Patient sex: M
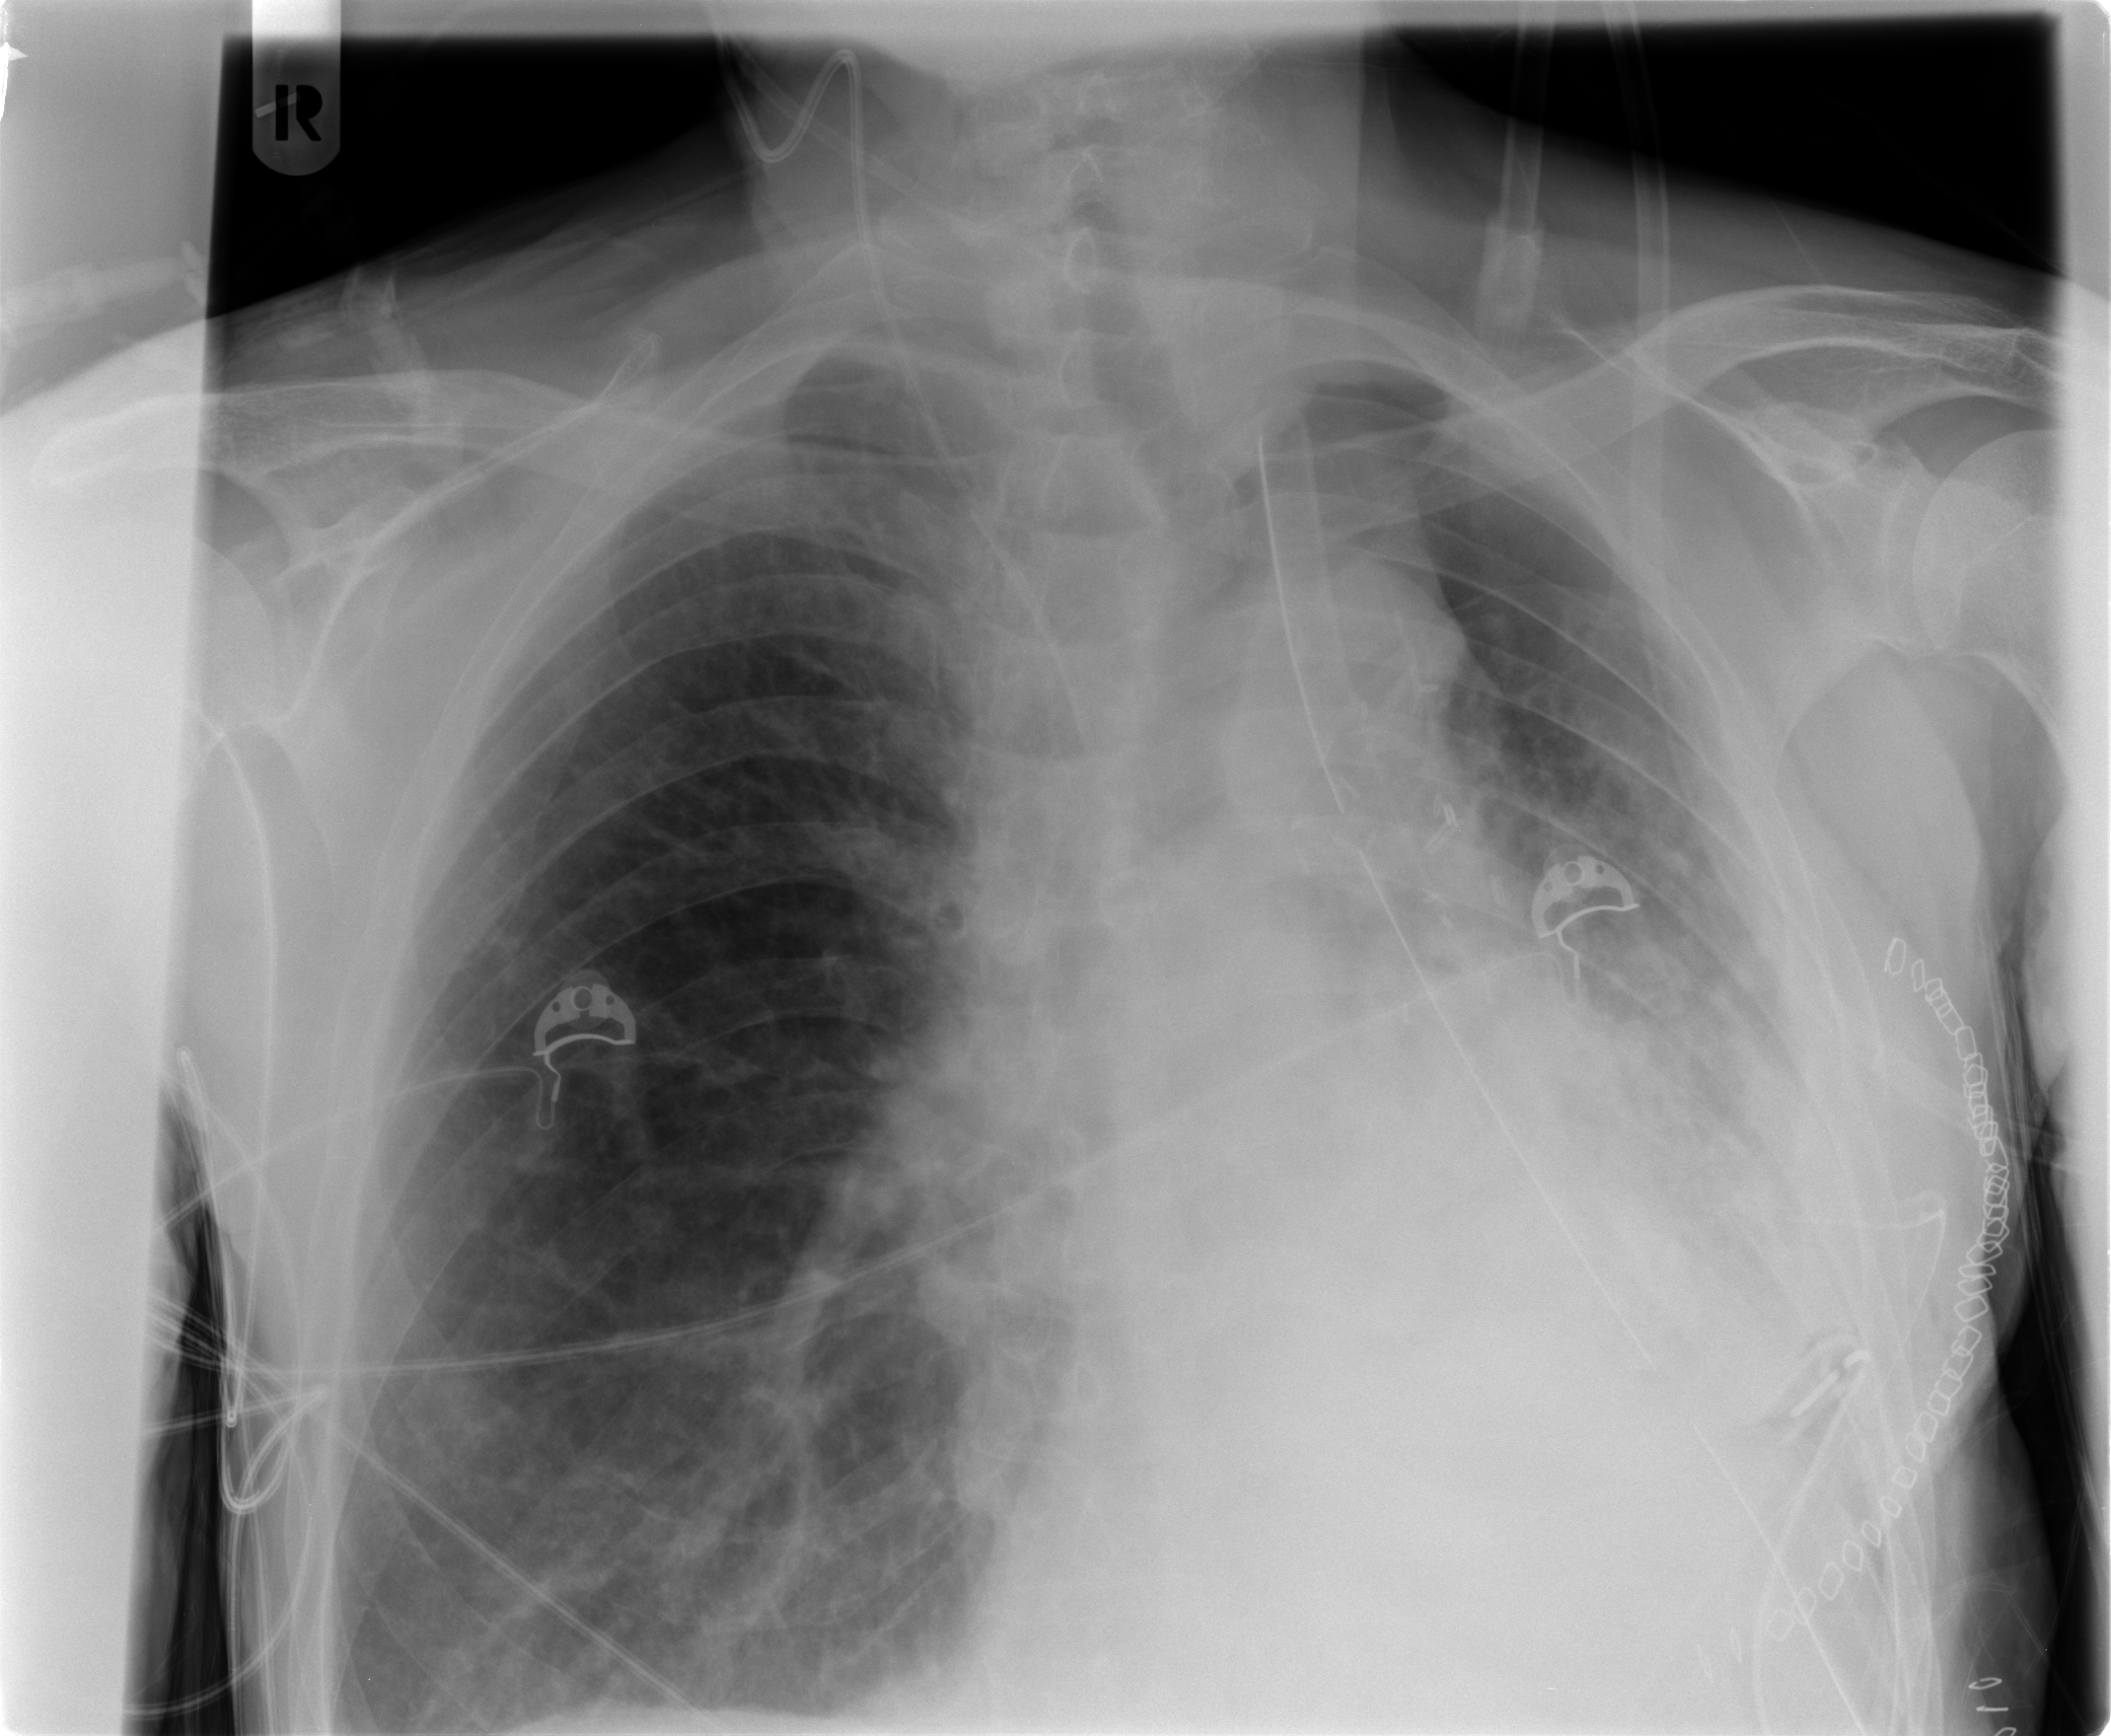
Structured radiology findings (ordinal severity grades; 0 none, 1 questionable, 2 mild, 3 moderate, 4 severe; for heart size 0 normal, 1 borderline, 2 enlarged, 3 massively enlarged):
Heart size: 2
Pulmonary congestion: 1
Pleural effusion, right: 0
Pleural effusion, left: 2
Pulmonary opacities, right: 0
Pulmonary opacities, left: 2
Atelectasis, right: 0
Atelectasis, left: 4